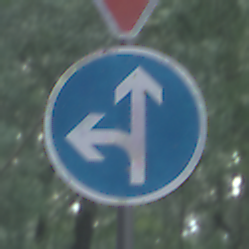
Verkehrszeichen: VorgeschriebeneFahrtrichtungGeradeausOderLinks
Zusatzzeichen oben: VorfahrtGewaehren
Umgebung: Outdoor, Nature
Tageszeit: SunriseSunset
Wetter: NotSpecified
Licht: Natural
Jahreszeit: Autumn
Kontrast: MediumContrast